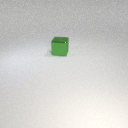
large green metal cube